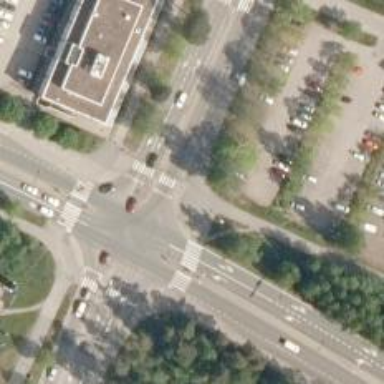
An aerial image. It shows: Crossing on asphalt cycleway.